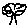
Label: tree